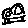
Label: car